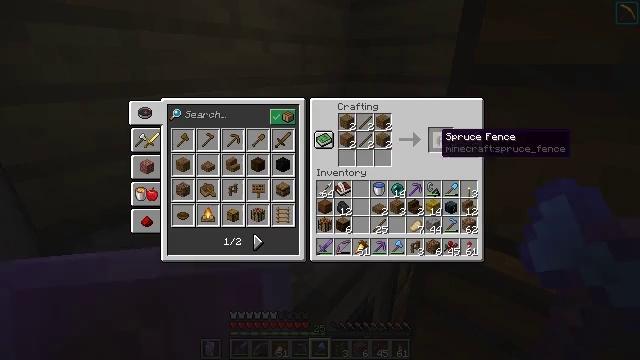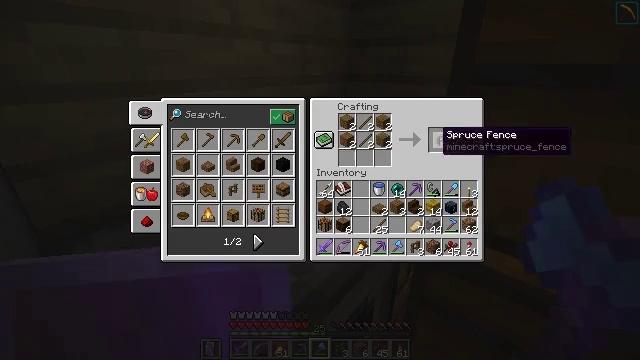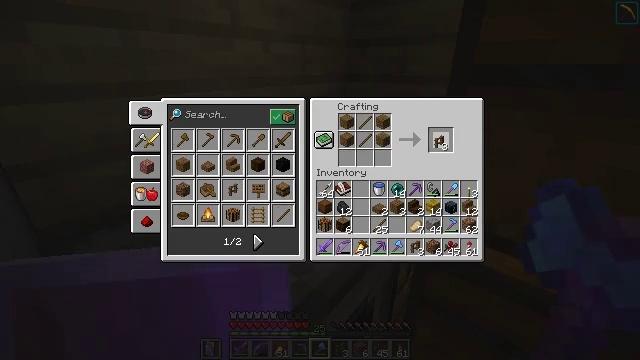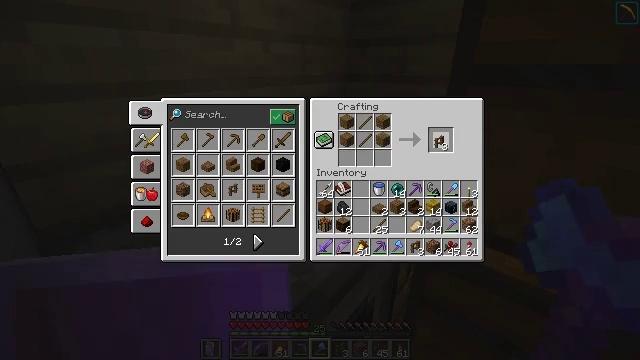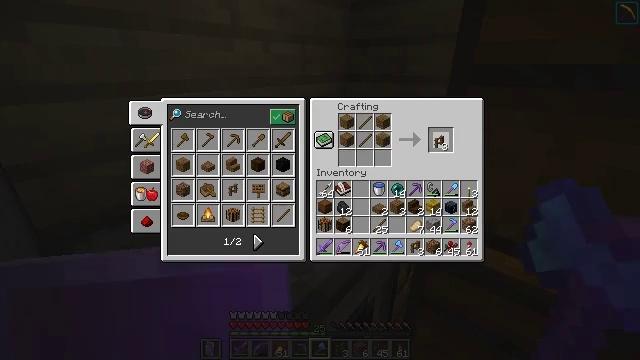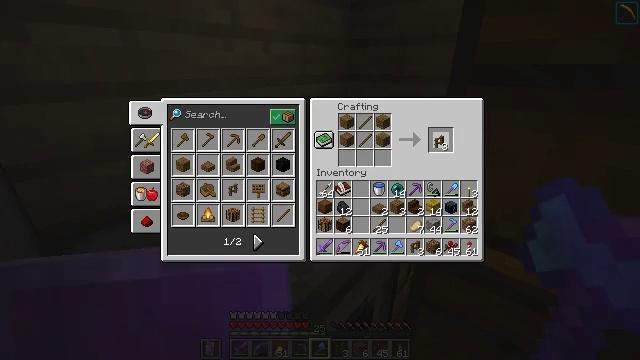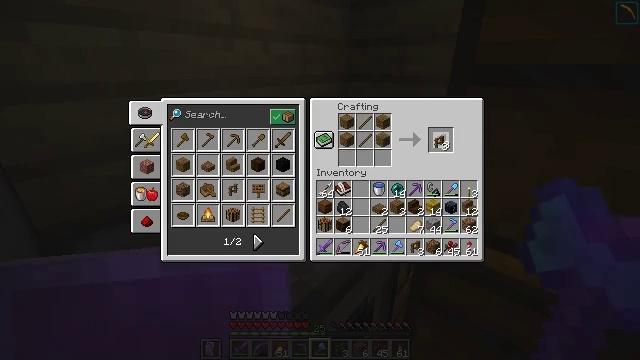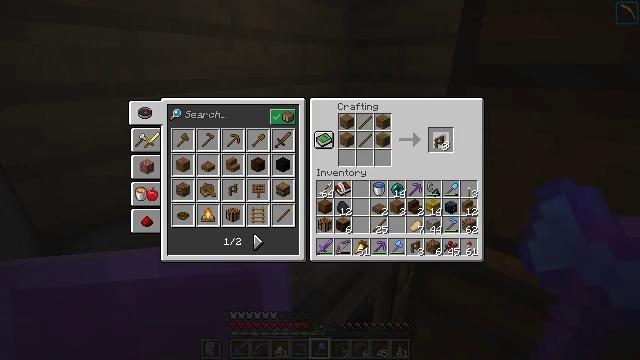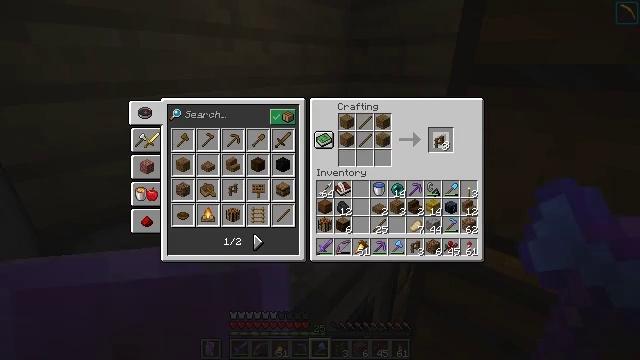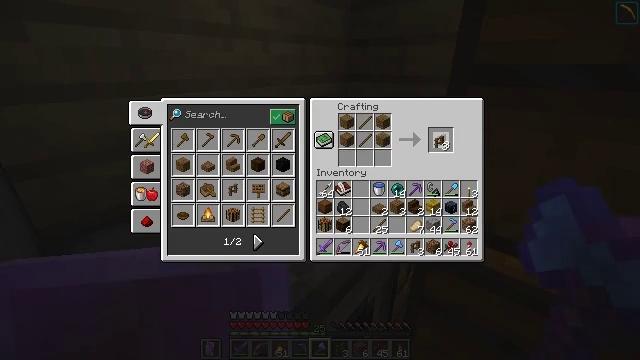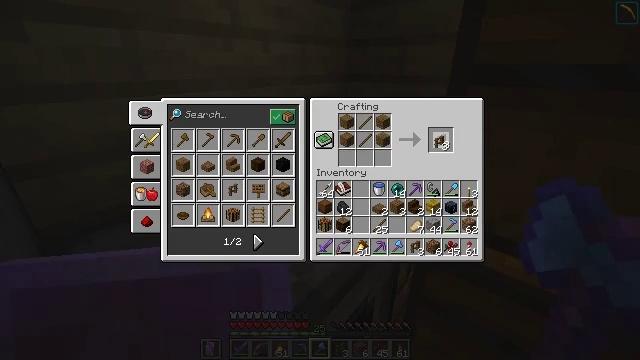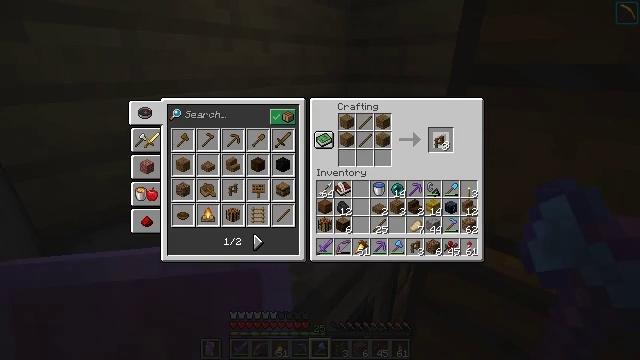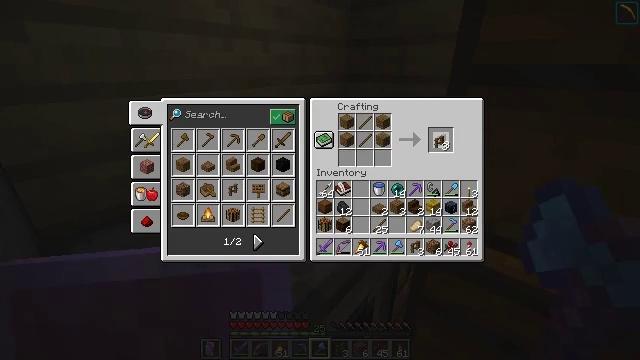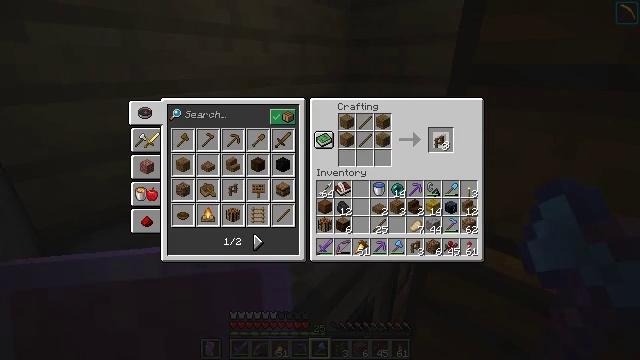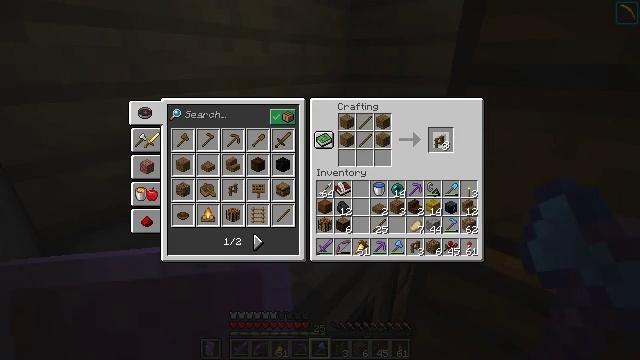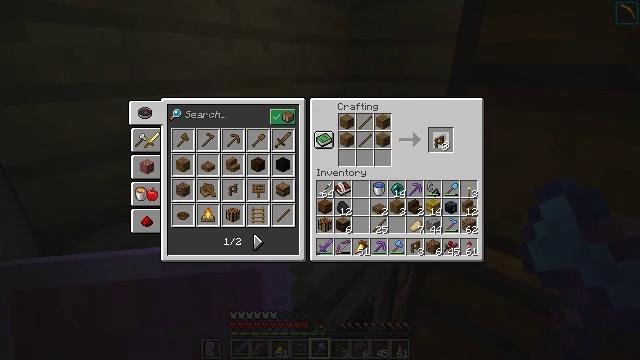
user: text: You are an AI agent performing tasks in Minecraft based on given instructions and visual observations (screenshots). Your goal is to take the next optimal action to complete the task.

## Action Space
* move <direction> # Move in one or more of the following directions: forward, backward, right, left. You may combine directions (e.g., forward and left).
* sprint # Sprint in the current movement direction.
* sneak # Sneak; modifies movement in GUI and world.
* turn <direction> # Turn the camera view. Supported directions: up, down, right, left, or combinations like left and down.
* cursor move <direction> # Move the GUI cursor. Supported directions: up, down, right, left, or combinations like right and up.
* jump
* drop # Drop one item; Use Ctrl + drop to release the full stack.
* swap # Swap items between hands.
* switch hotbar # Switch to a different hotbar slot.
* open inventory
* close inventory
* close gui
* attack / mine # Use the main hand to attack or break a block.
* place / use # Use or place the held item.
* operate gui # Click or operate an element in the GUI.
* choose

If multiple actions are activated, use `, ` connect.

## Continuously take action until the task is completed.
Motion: motion action
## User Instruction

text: Craft a spruce fence using the materials: sticks and spruce planks.
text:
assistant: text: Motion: sneak, open gui
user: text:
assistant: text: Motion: sneak, operate gui
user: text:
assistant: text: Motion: no_op
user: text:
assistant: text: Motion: no_op
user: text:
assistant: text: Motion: no_op
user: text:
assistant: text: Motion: no_op
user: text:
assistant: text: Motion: no_op
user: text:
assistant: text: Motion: no_op
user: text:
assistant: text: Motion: no_op
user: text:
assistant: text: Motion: no_op
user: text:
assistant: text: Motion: no_op
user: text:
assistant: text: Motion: no_op
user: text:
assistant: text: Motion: sneak
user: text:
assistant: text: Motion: sneak
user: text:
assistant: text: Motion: sneak
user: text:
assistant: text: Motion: sneak, operate gui
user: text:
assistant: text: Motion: sneak, operate gui
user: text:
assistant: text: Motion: sneak, operate gui
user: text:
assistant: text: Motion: sneak, operate gui
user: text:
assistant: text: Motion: sneak, operate gui
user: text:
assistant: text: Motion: sneak, operate gui
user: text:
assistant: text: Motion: sneak
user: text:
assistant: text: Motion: sneak
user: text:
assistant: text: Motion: sneak
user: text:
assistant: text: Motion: sneak
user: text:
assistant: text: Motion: sneak
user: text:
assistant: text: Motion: sneak